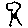
Label: tree